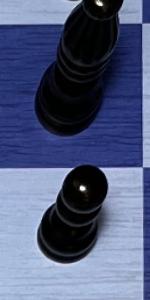
Label: Pawn_Black